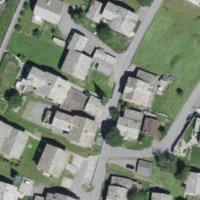
EUNIS habitat code: 54
Species observed at this site:
Geum rivale